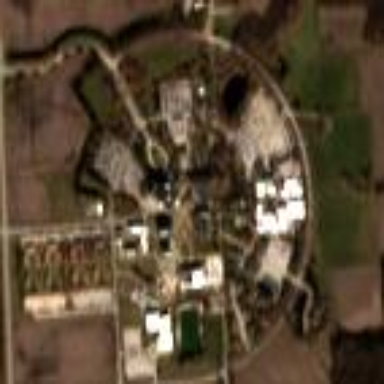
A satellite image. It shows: College or university.